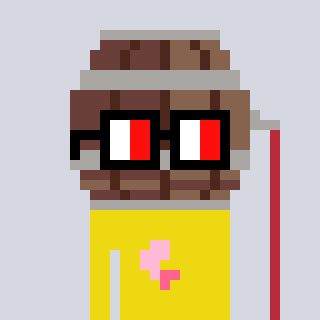
a pixel art character with square glasses with black frames and red eyes, a wine barrel-shaped head and a yellow-colored body on a cool background